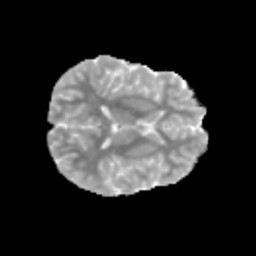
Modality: MD
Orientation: axial
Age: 10
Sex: female
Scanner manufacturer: siemens
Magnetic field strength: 3 T
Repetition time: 3.8 s
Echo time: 0.07 s